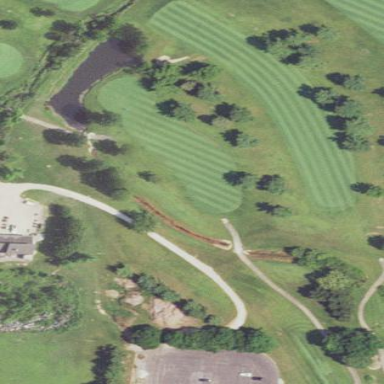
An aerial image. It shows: Golf fairway surrounded by grass.